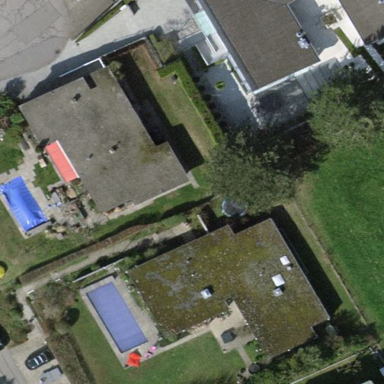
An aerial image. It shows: Simple house.